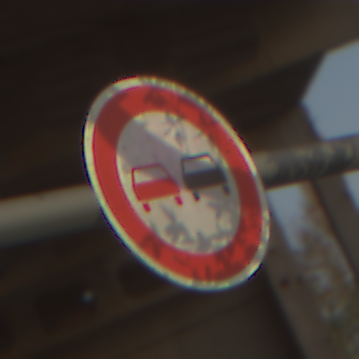
Verkehrszeichen: Ueberholverbot
Umgebung: Roofed, Suburban
Tageszeit: SunriseSunset
Wetter: Clear
Licht: Natural
Jahreszeit: NotSpecified
Kontrast: MediumContrast